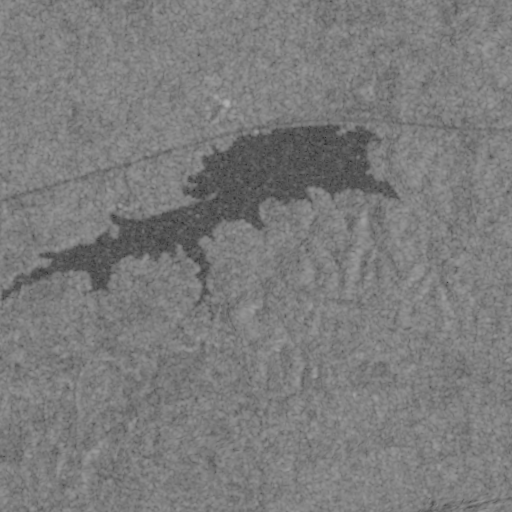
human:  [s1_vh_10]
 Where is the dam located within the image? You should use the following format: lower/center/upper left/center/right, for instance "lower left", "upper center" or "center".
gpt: The dam is located in the upper right of the image.
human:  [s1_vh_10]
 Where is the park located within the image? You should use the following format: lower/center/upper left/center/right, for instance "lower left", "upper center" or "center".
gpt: The park is located in the center left of the image.
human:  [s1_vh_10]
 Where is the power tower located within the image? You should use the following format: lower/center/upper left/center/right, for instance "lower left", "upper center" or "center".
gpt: The power tower is located in the right of the image.
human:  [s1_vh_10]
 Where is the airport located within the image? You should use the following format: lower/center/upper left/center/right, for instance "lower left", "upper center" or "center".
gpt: There is no airport in the image.

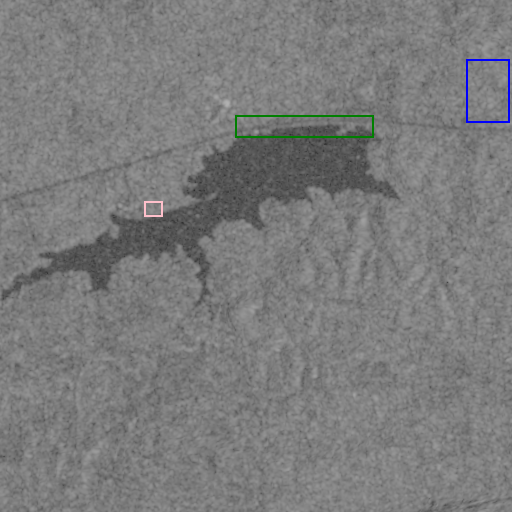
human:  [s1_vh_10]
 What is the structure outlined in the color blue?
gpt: The structure outlined in blue is a crop field.
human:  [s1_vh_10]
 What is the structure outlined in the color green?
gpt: The structure outlined in green is a dam.
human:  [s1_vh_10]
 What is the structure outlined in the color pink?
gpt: The structure outlined in pink is a park.
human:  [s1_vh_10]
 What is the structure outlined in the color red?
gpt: There is no red outline.